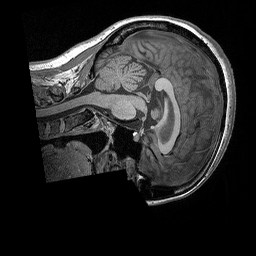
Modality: T1w
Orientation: sagittal
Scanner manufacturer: siemens
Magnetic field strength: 3 T
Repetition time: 2.3 s
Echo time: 0.00298 s